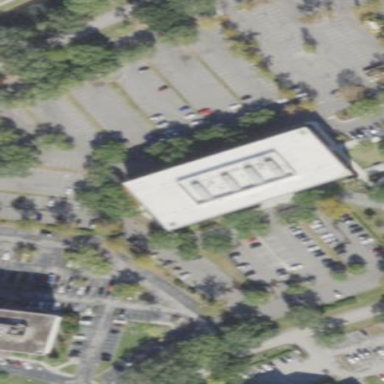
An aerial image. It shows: Building.